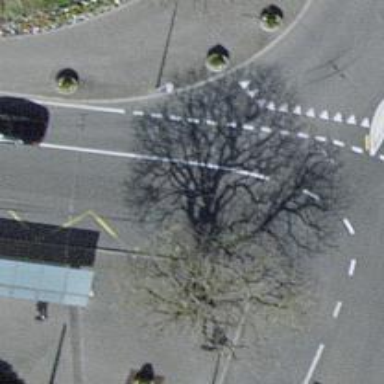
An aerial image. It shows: Bus stop for trolleybuses with designated stop position for public transport.